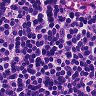
Metastatic tissue present: no